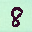
Label: 8